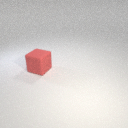
large red rubber cube